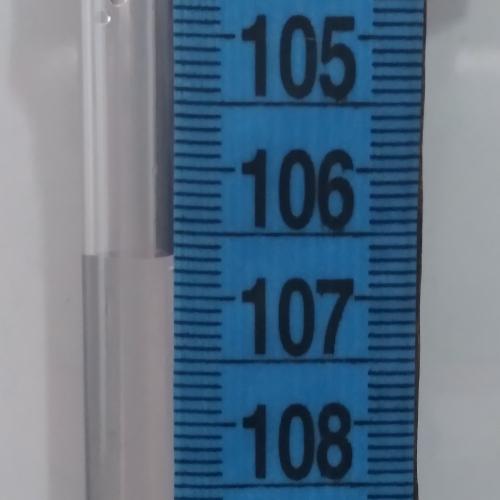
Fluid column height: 106.7 cm